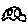
Label: car